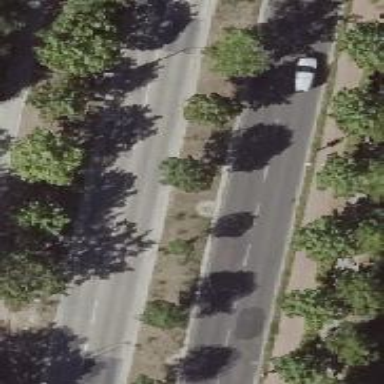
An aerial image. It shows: Avenue of deciduous broadleaved trees.